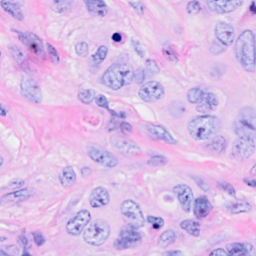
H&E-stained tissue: Breast